Question: I want to implement cube Transition effect animation in Android View Pager.
can anyone have an idea about cube animation in android.

Image is attached for example.
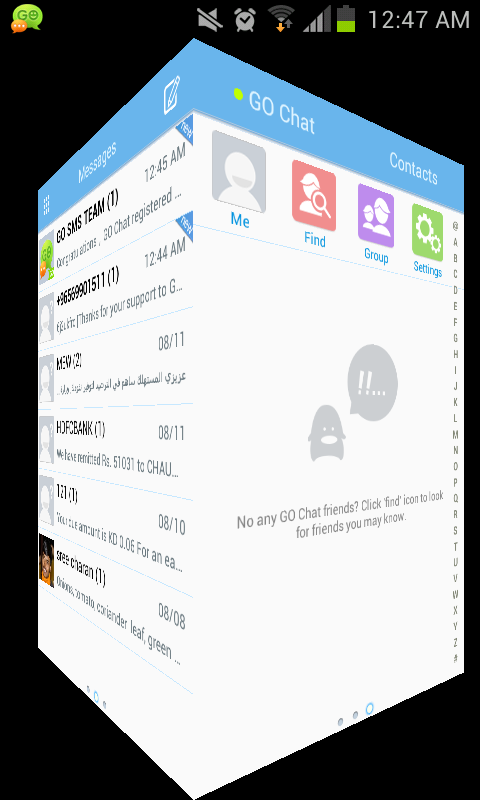
Answer: Check out <URL>

There you can see the library and related source codes.
'''
package com.ToxicBakery.viewpager.transforms.example;
import java.util.ArrayList;
import android.app.ActionBar;
import android.app.ActionBar.OnNavigationListener;
import android.app.Activity;
import android.app.Fragment;
import android.app.FragmentManager;
import android.os.Bundle;
import android.support.v13.app.FragmentStatePagerAdapter;
import android.support.v4.view.ViewPager;
import android.support.v4.view.ViewPager.PageTransformer;
import android.view.LayoutInflater;
import android.view.View;
import android.view.ViewGroup;
import android.widget.ArrayAdapter;
import android.widget.TextView;
import com.ToxicBakery.viewpager.transforms.AccordionTransformer;
import com.ToxicBakery.viewpager.transforms.BackgroundToForegroundTransformer;
import com.ToxicBakery.viewpager.transforms.CubeInTransformer;
import com.ToxicBakery.viewpager.transforms.CubeOutTransformer;
import com.ToxicBakery.viewpager.transforms.DefaultTransformer;
import com.ToxicBakery.viewpager.transforms.DepthPageTransformer;
import com.ToxicBakery.viewpager.transforms.FlipHorizontalTransformer;
import com.ToxicBakery.viewpager.transforms.FlipVerticalTransformer;
import com.ToxicBakery.viewpager.transforms.ForegroundToBackgroundTransformer;
import com.ToxicBakery.viewpager.transforms.RotateDownTransformer;
import com.ToxicBakery.viewpager.transforms.RotateUpTransformer;
import com.ToxicBakery.viewpager.transforms.StackTransformer;
import com.ToxicBakery.viewpager.transforms.TabletTransformer;
import com.ToxicBakery.viewpager.transforms.ZoomInTransformer;
import com.ToxicBakery.viewpager.transforms.ZoomOutSlideTransformer;
import com.ToxicBakery.viewpager.transforms.ZoomOutTranformer;
import com.ToxicBakery.viewpager.transforms.example.R;
public class MainActivity extends Activity implements OnNavigationListener {
private static final String KEY_SELECTED_PAGE = "KEY_SELECTED_PAGE";
private static final String KEY_SELECTED_CLASS = "KEY_SELECTED_CLASS";
private static final ArrayList<TransformerItem> TRANSFORM_CLASSES;
static {
TRANSFORM_CLASSES = new ArrayList<TransformerItem>();
TRANSFORM_CLASSES.add(new TransformerItem(DefaultTransformer.class));
TRANSFORM_CLASSES.add(new TransformerItem(AccordionTransformer.class));
TRANSFORM_CLASSES.add(new TransformerItem(BackgroundToForegroundTransformer.class));
TRANSFORM_CLASSES.add(new TransformerItem(CubeInTransformer.class));
TRANSFORM_CLASSES.add(new TransformerItem(CubeOutTransformer.class));
TRANSFORM_CLASSES.add(new TransformerItem(DepthPageTransformer.class));
TRANSFORM_CLASSES.add(new TransformerItem(FlipHorizontalTransformer.class));
TRANSFORM_CLASSES.add(new TransformerItem(FlipVerticalTransformer.class));
TRANSFORM_CLASSES.add(new TransformerItem(ForegroundToBackgroundTransformer.class));
TRANSFORM_CLASSES.add(new TransformerItem(RotateDownTransformer.class));
TRANSFORM_CLASSES.add(new TransformerItem(RotateUpTransformer.class));
TRANSFORM_CLASSES.add(new TransformerItem(StackTransformer.class));
TRANSFORM_CLASSES.add(new TransformerItem(TabletTransformer.class));
TRANSFORM_CLASSES.add(new TransformerItem(ZoomInTransformer.class));
TRANSFORM_CLASSES.add(new TransformerItem(ZoomOutSlideTransformer.class));
TRANSFORM_CLASSES.add(new TransformerItem(ZoomOutTranformer.class));
}
private int mSelectedItem;
private ViewPager mPager;
private PageAdapter mAdapter;
@Override
protected void onCreate(Bundle savedInstanceState) {
super.onCreate(savedInstanceState);
int selectedPage = 0;
if (savedInstanceState != null) {
mSelectedItem = savedInstanceState.getInt(KEY_SELECTED_CLASS);
selectedPage = savedInstanceState.getInt(KEY_SELECTED_PAGE);
}
final ArrayAdapter<TransformerItem> actionBarAdapter = new ArrayAdapter<TransformerItem>(
getApplicationContext(), android.R.layout.simple_list_item_1, android.R.id.text1, TRANSFORM_CLASSES);
final ActionBar actionBar = getActionBar();
actionBar.setListNavigationCallbacks(actionBarAdapter, this);
actionBar.setNavigationMode(ActionBar.NAVIGATION_MODE_LIST);
//noinspection ResourceType
actionBar.setDisplayOptions(actionBar.getDisplayOptions() ^ ActionBar.DISPLAY_SHOW_TITLE);
setContentView(R.layout.activity_main);
mAdapter = new PageAdapter(getFragmentManager());
mPager = (ViewPager) findViewById(R.id.container);
mPager.setAdapter(mAdapter);
mPager.setCurrentItem(selectedPage);
actionBar.setSelectedNavigationItem(mSelectedItem);
}
@Override
public boolean onNavigationItemSelected(int position, long itemId) {
mSelectedItem = position;
try {
mPager.setPageTransformer(true, TRANSFORM_CLASSES.get(position).clazz.newInstance());
} catch (Exception e) {
throw new RuntimeException(e);
}
return true;
}
protected void onSaveInstanceState(Bundle outState) {
outState.putInt(KEY_SELECTED_CLASS, mSelectedItem);
outState.putInt(KEY_SELECTED_PAGE, mPager.getCurrentItem());
}
public static class PlaceholderFragment extends Fragment {
private static final String EXTRA_POSITION = "EXTRA_POSITION";
private static final int[] COLORS = new int[] { 0xFF33B5E5, 0xFFAA66CC, 0xFF99CC00, 0xFFFFBB33, 0xFFFF4444 };
@Override
public View onCreateView(LayoutInflater inflater, ViewGroup container, Bundle savedInstanceState) {
final int position = getArguments().getInt(EXTRA_POSITION);
final TextView textViewPosition = (TextView) inflater.inflate(R.layout.fragment_main, container, false);
textViewPosition.setText(Integer.toString(position));
textViewPosition.setBackgroundColor(COLORS[position - 1]);
return textViewPosition;
}
}
private static final class PageAdapter extends FragmentStatePagerAdapter {
public PageAdapter(FragmentManager fragmentManager) {
super(fragmentManager);
}
@Override
public Fragment getItem(int position) {
final Bundle bundle = new Bundle();
bundle.putInt(PlaceholderFragment.EXTRA_POSITION, position + 1);
final PlaceholderFragment fragment = new PlaceholderFragment();
fragment.setArguments(bundle);
return fragment;
}
@Override
public int getCount() {
return 5;
}
}
private static final class TransformerItem {
final String title;
final Class<? extends PageTransformer> clazz;
public TransformerItem(Class<? extends PageTransformer> clazz) {
this.clazz = clazz;
title = clazz.getSimpleName();
}
@Override
public String toString() {
return title;
}
}
}
'''